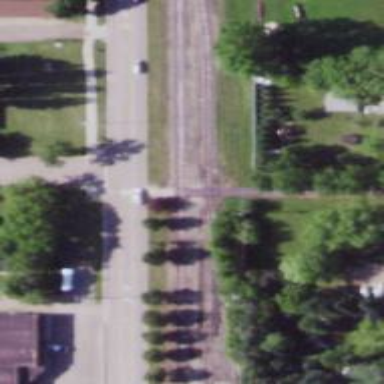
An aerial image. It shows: Crossing for the railway.